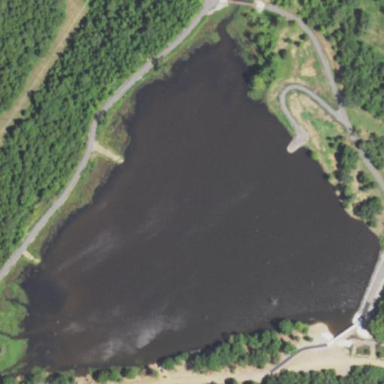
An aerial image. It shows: Beautiful lake surrounded by nature.